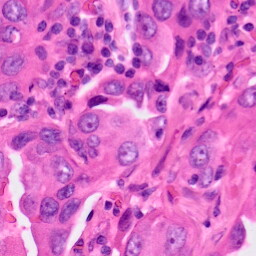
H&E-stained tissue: Lung